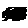
Label: hexagon